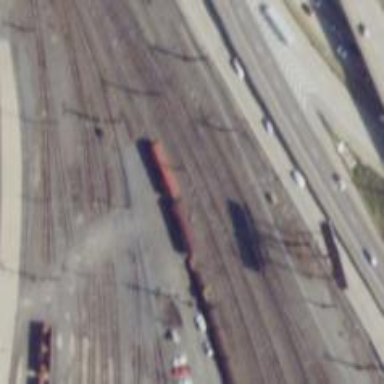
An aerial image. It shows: Railway track with contact lines for electrification.